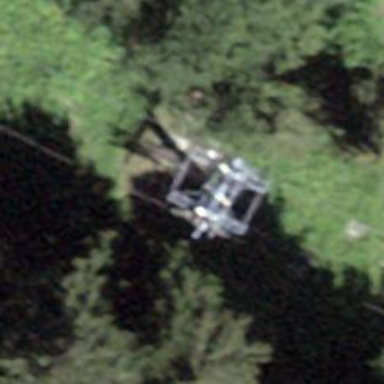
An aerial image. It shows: Chair lift captured from aerial perspective.